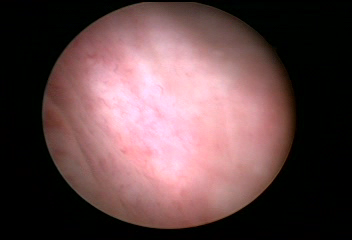
Modality: WLC
Class: Normal mucosa
Bladder cancer association: No